Question: I am trying to programmatically create the 3D model of text with beveled or rounded corners. See the following image for an example.
Another requirement is speed. It should be possible to create a model for a 10 letter word in less than 10s.

OpenScad is to slow.
I also tried Freecad, but the Freecad filleting algorithmus (which is from Opencascade) requires that the shortest line of a glyph is longer than the fillet radius. This would exclude nearly all fonts.
With freecad I also tried to create rounded corners by sweeping along the glyph paths with a profile. While the results did look good and speed was ok I was not able to create a valid solid out of it.
Are there any other libs to do this job? Is there a library to smooth corners in a mesh?
Python as language would be preferred, but I would use anything else also.
As output format anything which can be converted to STL would be fine.
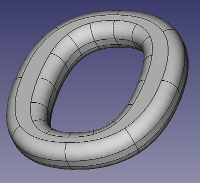
Answer: You can try an alternative FreeCAD approach. When the problem are the short edges of the glyphs then you can approximate such a multi-edge wire with a single-edge spline. The resulting solid can be filled at will (ok, still dependent on the font and the sizes etc..)
Assuming your exampole, the "O", is a FreeCAD shapestring called "ShapeString":
'''
w1 = App.ActiveDocument.ShapeString.Shape.Wires[0]
w2 = App.ActiveDocument.ShapeString.Shape.Wires[1]
f1 = Draft.makeBSpline(w1.discretize(30), True)
f2 = Draft.makeBSpline(w2.discretize(30), True)
f = f1.Shape.cut(f2.Shape)
pad = f.extrude(App.Vector(0,0,3))
Part.show(pad)
'''
This does of course require some tweaking to work with all glyphs. Also you may need to increase the number of discretization points to get an exact result, dependend on your needs.
Other ways for approximation:
-